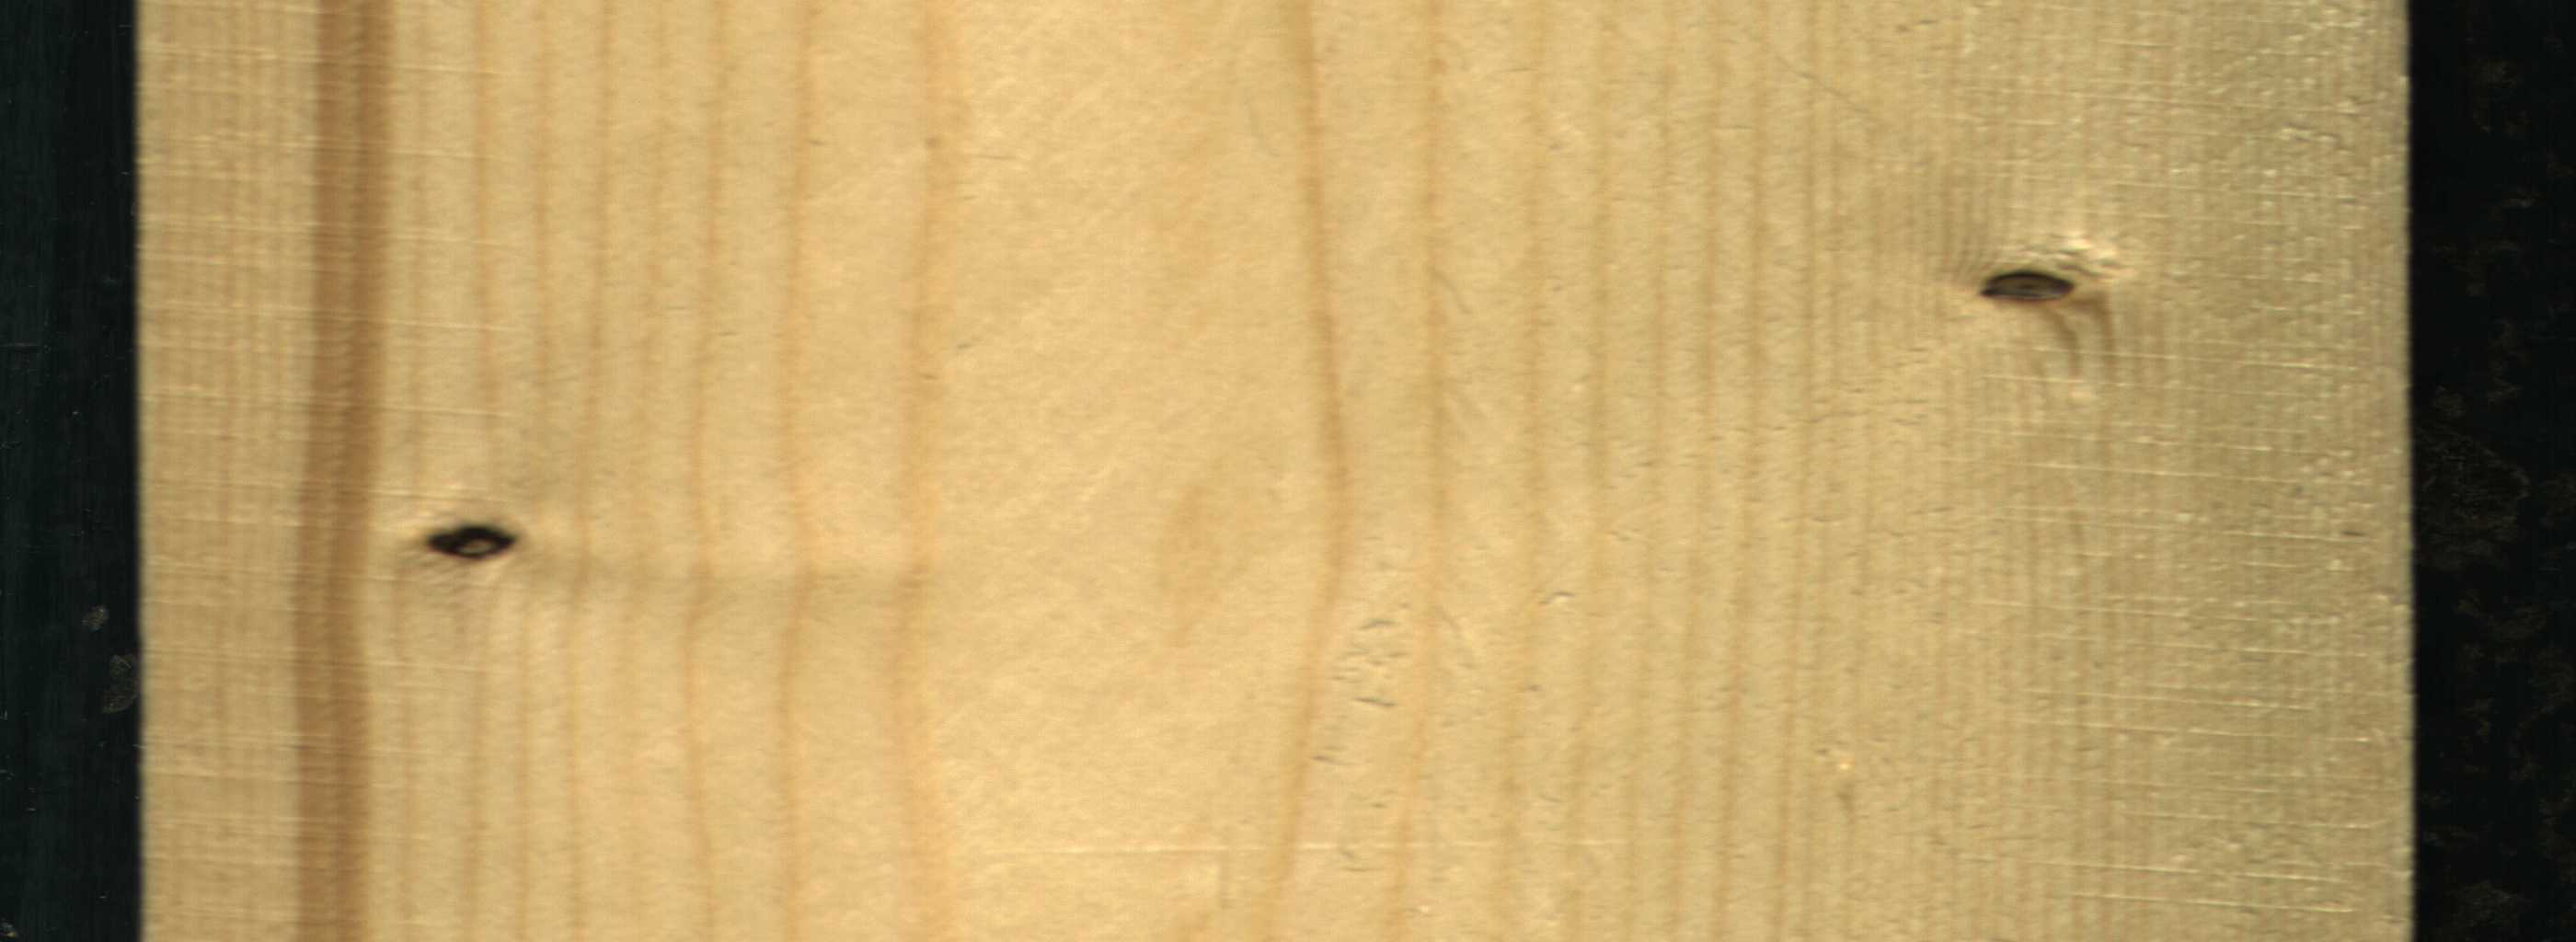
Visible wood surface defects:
Quartzity
Dead_Knot
Dead_Knot